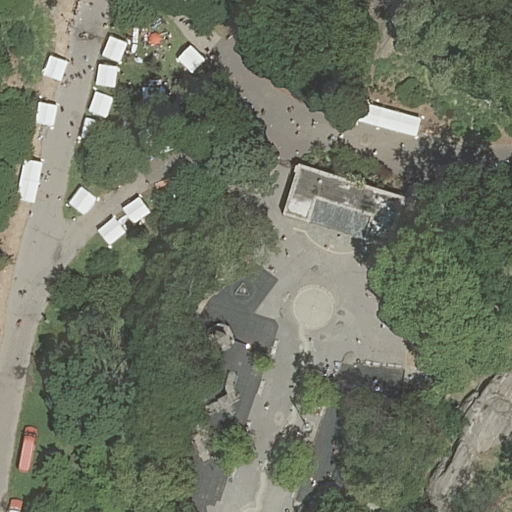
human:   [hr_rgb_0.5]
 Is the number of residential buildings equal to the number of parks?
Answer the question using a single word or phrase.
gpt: yes

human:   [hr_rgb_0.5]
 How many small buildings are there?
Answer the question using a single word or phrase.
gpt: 0

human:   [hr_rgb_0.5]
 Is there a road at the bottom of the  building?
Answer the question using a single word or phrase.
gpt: no

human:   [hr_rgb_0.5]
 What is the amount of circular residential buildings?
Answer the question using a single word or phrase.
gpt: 0

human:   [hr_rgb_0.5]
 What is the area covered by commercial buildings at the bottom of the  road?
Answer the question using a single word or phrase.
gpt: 0m2

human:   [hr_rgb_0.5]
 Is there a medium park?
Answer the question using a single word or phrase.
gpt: yes

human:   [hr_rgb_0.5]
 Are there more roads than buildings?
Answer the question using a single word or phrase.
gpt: no

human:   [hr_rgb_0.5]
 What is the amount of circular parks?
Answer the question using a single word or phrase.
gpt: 0

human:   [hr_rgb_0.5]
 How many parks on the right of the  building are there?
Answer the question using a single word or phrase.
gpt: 1

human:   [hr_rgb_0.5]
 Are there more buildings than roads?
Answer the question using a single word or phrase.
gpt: no

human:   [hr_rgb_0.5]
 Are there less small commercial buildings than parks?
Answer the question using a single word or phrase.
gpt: yes

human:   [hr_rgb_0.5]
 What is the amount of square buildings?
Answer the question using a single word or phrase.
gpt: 0

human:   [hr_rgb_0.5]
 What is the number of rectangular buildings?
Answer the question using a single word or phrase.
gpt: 1

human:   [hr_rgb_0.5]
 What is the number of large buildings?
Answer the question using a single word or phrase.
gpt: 0

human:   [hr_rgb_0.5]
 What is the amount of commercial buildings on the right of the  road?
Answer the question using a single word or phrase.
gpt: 0

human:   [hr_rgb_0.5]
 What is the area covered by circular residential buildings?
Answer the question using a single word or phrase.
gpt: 0m2

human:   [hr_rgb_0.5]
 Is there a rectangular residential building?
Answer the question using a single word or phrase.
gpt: yes

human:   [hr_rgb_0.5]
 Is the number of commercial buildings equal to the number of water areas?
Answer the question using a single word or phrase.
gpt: yes

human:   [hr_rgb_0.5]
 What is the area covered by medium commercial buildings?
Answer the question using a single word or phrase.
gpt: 0m2

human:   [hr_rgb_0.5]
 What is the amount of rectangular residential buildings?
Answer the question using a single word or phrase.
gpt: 1

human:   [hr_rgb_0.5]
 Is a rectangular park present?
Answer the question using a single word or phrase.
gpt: yes

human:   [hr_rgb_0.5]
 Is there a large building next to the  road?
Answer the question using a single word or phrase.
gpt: no

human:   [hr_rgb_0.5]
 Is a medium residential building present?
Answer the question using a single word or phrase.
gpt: yes

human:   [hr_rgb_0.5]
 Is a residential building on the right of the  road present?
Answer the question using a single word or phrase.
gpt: yes

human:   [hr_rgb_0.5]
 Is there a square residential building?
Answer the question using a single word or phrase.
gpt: no

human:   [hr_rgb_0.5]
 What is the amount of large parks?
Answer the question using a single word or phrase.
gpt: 0

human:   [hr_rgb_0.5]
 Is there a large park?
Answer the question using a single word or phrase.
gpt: no

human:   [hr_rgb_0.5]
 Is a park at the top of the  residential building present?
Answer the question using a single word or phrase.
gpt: yes

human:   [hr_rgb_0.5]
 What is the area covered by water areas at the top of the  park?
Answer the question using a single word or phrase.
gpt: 0m2

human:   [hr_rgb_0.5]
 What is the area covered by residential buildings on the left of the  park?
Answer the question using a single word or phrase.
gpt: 227m2

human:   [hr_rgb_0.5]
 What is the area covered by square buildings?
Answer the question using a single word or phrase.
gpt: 0m2

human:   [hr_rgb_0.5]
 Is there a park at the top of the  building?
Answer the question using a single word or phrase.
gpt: yes

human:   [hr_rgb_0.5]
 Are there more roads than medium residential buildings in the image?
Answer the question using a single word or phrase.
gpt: no

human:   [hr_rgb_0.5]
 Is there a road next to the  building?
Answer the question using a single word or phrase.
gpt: yes

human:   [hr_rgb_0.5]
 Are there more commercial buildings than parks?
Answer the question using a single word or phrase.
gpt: no

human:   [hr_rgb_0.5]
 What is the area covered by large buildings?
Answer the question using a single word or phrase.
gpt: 0m2